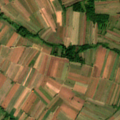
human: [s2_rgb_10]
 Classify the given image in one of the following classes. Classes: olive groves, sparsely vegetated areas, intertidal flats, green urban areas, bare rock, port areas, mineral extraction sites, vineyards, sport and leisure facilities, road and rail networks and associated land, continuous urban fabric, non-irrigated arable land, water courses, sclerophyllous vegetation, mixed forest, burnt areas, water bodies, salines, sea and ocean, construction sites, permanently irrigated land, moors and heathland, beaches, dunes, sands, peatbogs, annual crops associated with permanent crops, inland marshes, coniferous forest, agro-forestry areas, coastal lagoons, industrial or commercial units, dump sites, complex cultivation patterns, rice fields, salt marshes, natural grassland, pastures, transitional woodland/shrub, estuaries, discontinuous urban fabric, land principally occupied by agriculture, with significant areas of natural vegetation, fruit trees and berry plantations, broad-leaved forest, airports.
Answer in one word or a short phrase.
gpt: complex cultivation patterns, land principally occupied by agriculture, with significant areas of natural vegetation